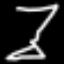
Label: hourglass